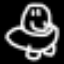
Label: frog